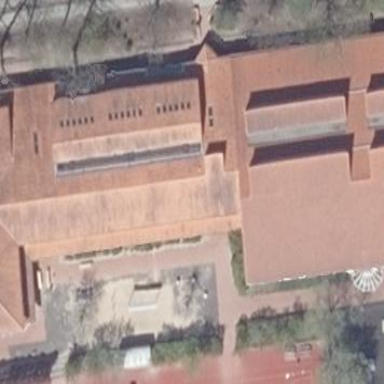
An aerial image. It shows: School building or complex.